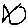
Label: fish